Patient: sex M, age 75
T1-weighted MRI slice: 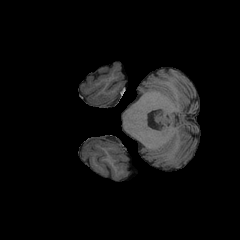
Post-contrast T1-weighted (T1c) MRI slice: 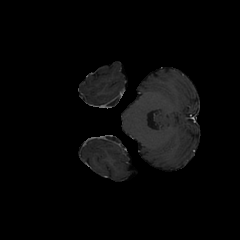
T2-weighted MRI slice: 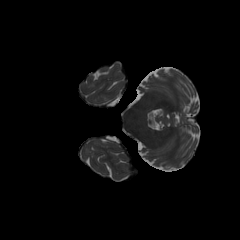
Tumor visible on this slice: no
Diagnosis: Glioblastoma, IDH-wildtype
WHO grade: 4